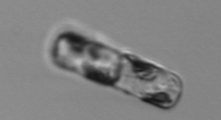
Label: Guinardia_delicatula